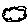
Label: cloud